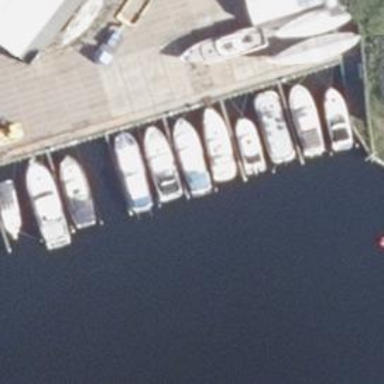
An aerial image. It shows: Boatyard along the waterway.